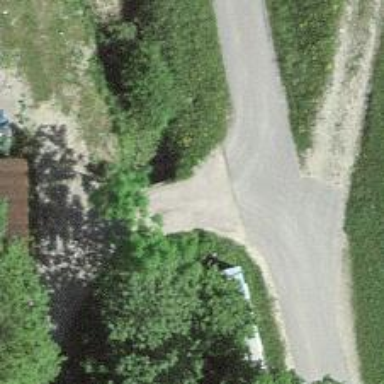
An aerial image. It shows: Track road on bridge.